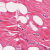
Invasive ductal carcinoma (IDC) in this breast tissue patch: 0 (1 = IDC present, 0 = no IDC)